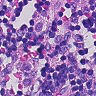
Metastatic tissue present: no